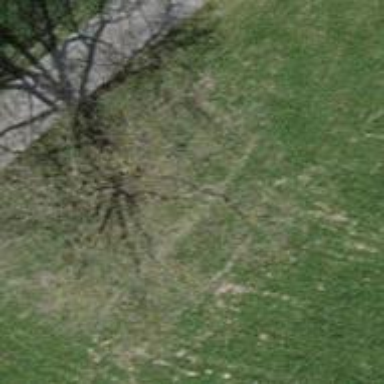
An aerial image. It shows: Single tag "natural: tree."